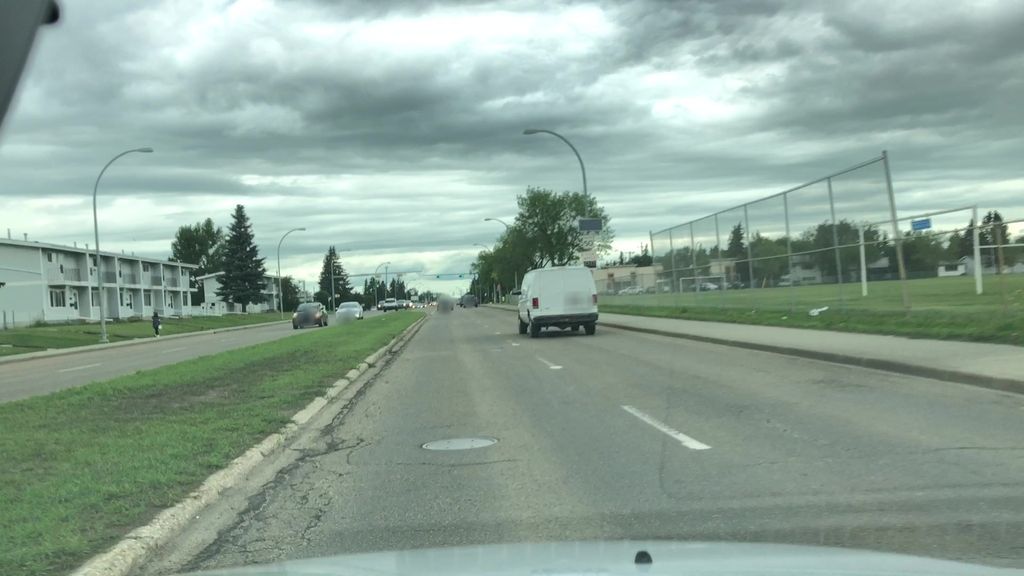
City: edmonton